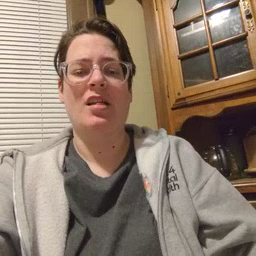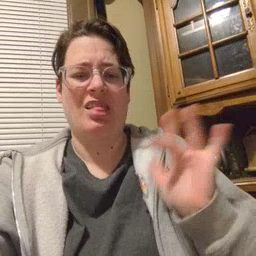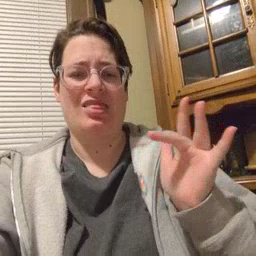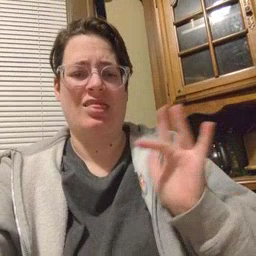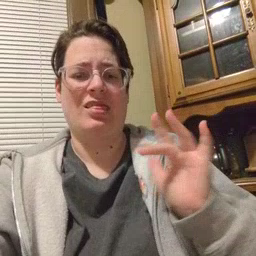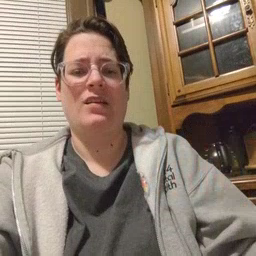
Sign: yucky